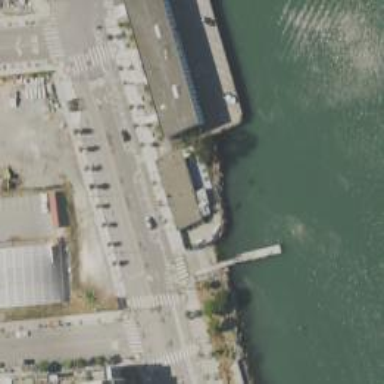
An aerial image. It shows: Slipway on leisure land.